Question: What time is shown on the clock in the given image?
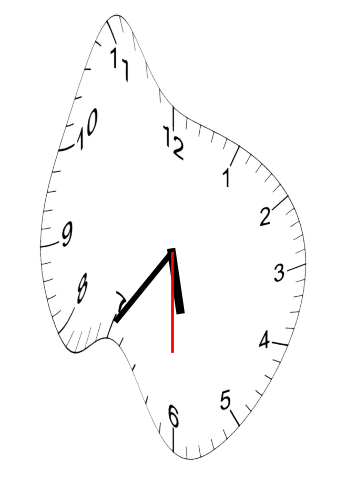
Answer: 05:35:30